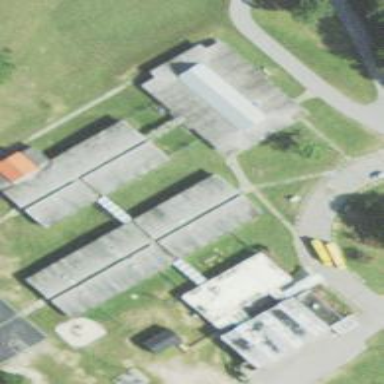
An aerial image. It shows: School.